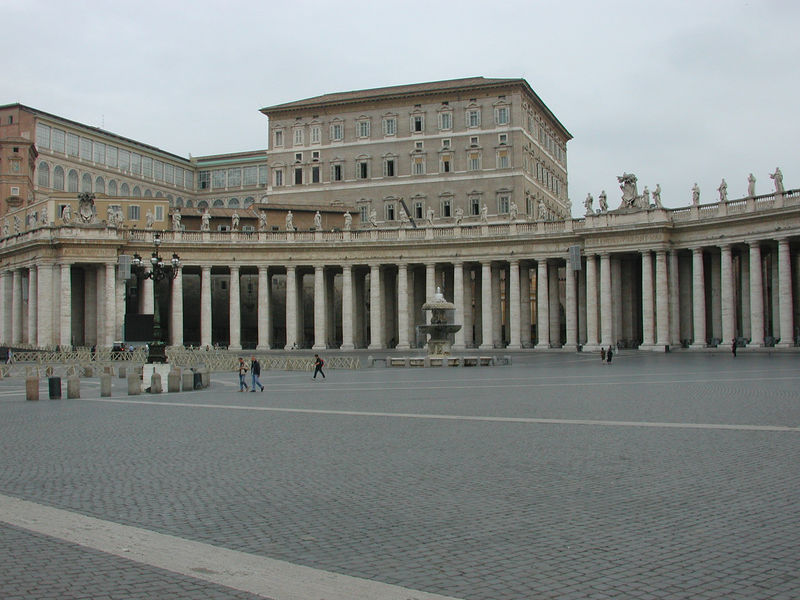
Titel: Petersplatz in Rom
Künstler: Giovanni Lorenzo Bernini
Standort: Rom, S. Pietro (EU - I - Latium)
Schlagwörter: schatten, menschen, fenster, glas, laterne, säulen, dach, gebäude, barock, stein, brunnen, bogen, fassade, pflaster, platz, figuren, papst, tor, foto, fotografie, balustrade, architrav, arkaden, rom, gesims, skulpturen, statuen, mauern, ionisch, vatikan, doch, kandelaber, petersdom, kolonnaden, artrium, universität, st. peter, bernini, papstpalast, staturen, architkeutr, bauplsatik, #pflaster